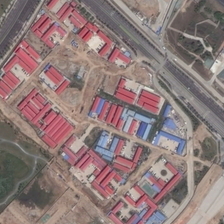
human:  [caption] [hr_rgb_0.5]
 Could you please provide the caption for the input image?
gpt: many buildings are in an industrial area .

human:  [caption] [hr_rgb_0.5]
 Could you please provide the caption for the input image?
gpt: many buildings are in an industrial area .

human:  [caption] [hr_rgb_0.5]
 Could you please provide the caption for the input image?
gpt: many buildings are in an industrial area .

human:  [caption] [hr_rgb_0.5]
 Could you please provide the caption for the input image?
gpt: many buildings are in an industrial area .

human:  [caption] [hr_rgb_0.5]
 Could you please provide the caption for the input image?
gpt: many buildings are in an industrial area .